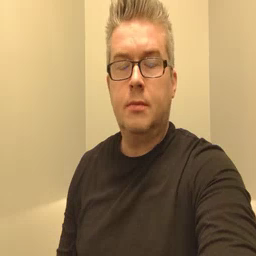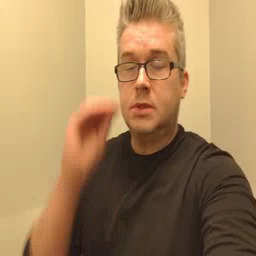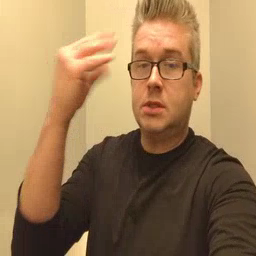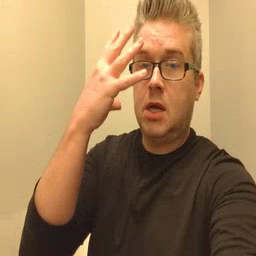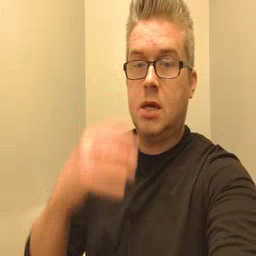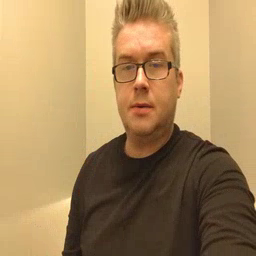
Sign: sun